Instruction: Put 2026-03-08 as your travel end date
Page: home
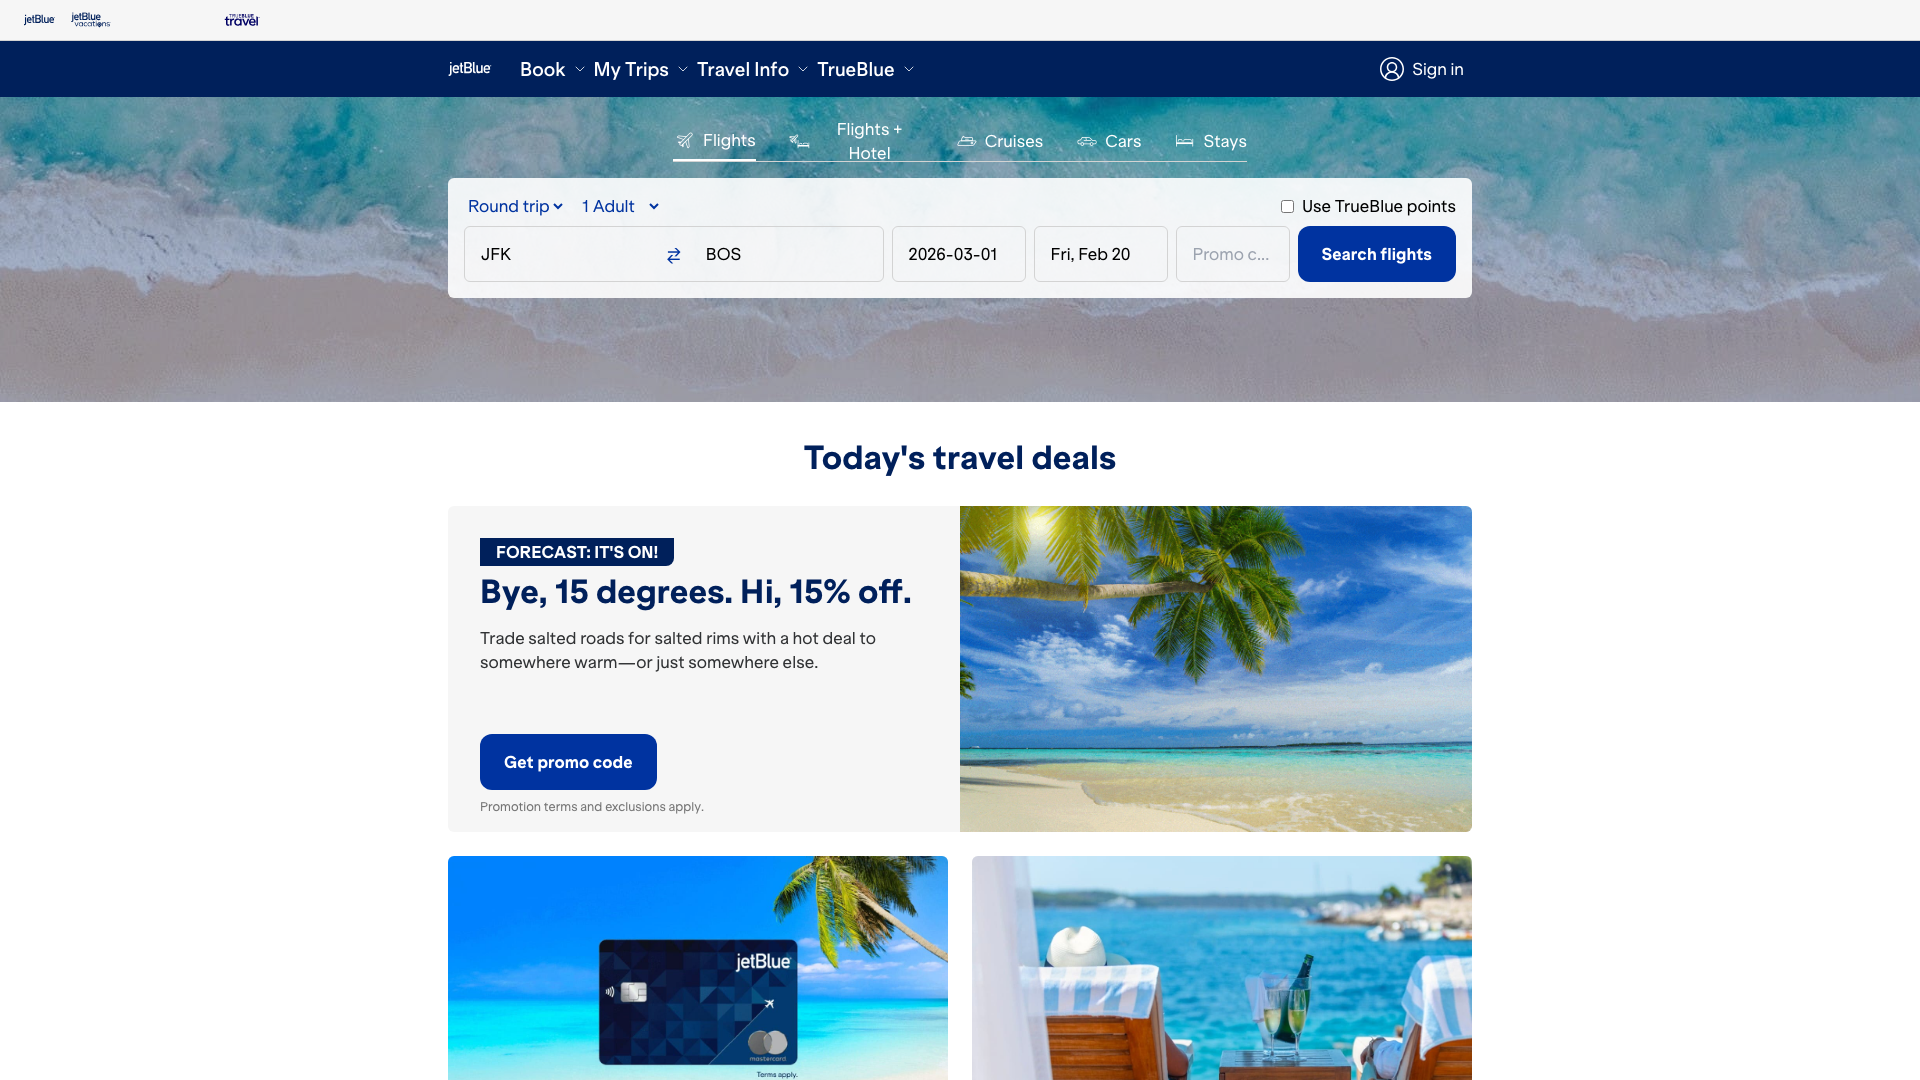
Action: type